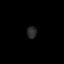
Tissue: skin
Cell type: Fibroblasts
Senescence score: 0.681
Nuclear area (px): 109
Mean DAPI intensity: 42.44